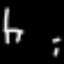
Label: chair